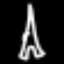
Label: The Eiffel Tower